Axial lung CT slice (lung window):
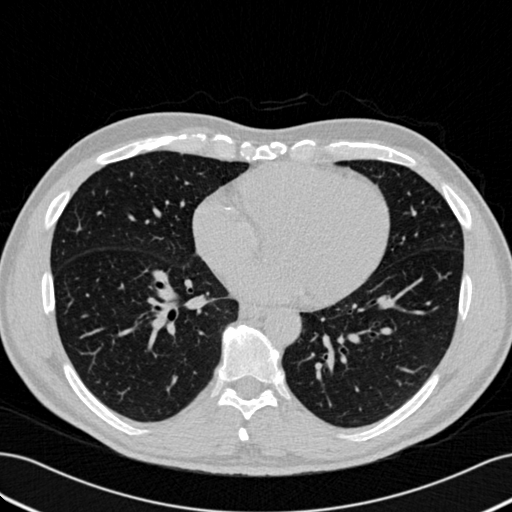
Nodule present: no